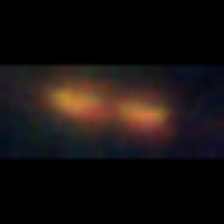
Taxon: Pennate
Group: Diatoms